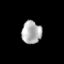
Tissue: prostate
Cell type: T cells
Senescence score: 0.3476
Nuclear area (px): 442
Mean DAPI intensity: 175.69